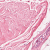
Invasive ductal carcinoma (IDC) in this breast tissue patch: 0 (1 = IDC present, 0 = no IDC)